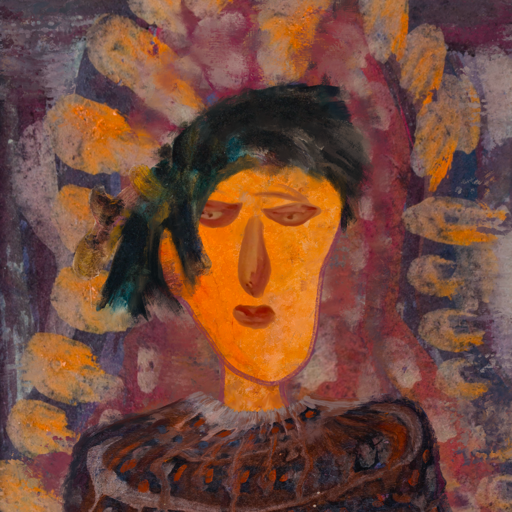
Background: Doll, Head And Neck Front: Hypocrite, Face Front: Pious_Lady, Bust: Hypocrite, Hair Front: Pipe, Head Accessory: Blank, Second Necklace: Blank, Necklace: Blank, Baby: Blank